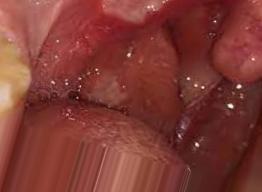
Condition: Mouth Ulcer